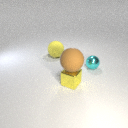
small yellow metal cube to the right of large yellow rubber sphere